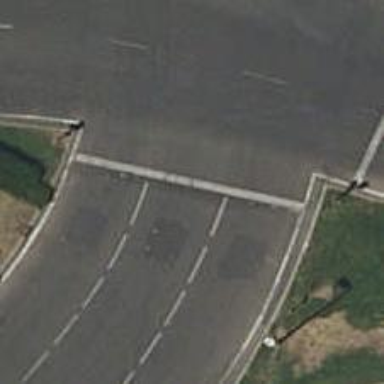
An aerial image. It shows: Road with traffic signals.